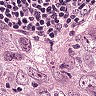
Metastatic tissue present: yes